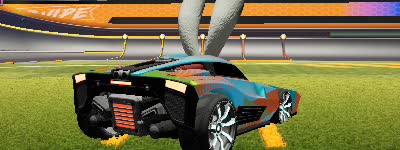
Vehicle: breakout